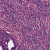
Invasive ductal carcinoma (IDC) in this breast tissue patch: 1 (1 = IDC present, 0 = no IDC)